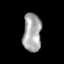
Tissue: lung
Cell type: Epithelial cells
Senescence score: 0.2271
Nuclear area (px): 695
Mean DAPI intensity: 165.491